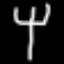
Label: fork